Question: Hello I am using grouped table view and selecting Tableview's cell with blueselection style.
But when is select cell and go to next view and again come back to previous view the cell is still selected and if i choose another cell 2cells are showing selected.
see the image and below in my code:

'''
// Customize the appearance of table view cells.
- (UITableViewCell *)tableView:(UITableView *)tableView cellForRowAtIndexPath:(NSIndexPath *)indexPath {
static NSString *CellIdentifier = @"Cell";
JobViewTableCell *cell = (JobViewTableCell *)[tableView dequeueReusableCellWithIdentifier:CellIdentifier];
if (cell == nil) {
if (UI_USER_INTERFACE_IDIOM() == UIUserInterfaceIdiomPad) {
[[NSBundle mainBundle] loadNibNamed:@"iPadJobViewCell" owner:self options:nil];
cell = self.JobViewcell;
}
else {
[[NSBundle mainBundle] loadNibNamed:@"JobViewTableCell" owner:self options:nil];
cell = self.JobViewcell;
}
}
[cell setJobID:[NSString stringWithFormat: @"%@",[(Jobs *)[tableArray objectAtIndex:indexPath.row]JobId]]];
[cell setJobTitle:[NSString stringWithFormat:@"%@",[(Jobs *)[tableArray objectAtIndex:indexPath.row]Title]]];
NSString *newDate =[NSString stringWithFormat:@"%@",[(Jobs *)[tableArray objectAtIndex:indexPath.row]Date]];
NSDateFormatter *dateFormat = [[NSDateFormatter alloc] init];
[dateFormat setDateFormat:@"MM/dd/yyyy h:mm:ss a"];
NSDate *myDate = [dateFormat dateFromString:newDate];
[dateFormat setDateFormat:@"MM/dd/yyyy"];
NSString *str = [dateFormat stringFromDate:myDate];
NSLog(@"%@",str);
[cell setJobDate:[NSString stringWithFormat:@"%@",str]];
[cell setLocation:[NSString stringWithFormat:@"%@",[(Jobs *)[tableArray objectAtIndex:indexPath.row]Location]]];
[dateFormat release];
return cell;
}
'''
please help
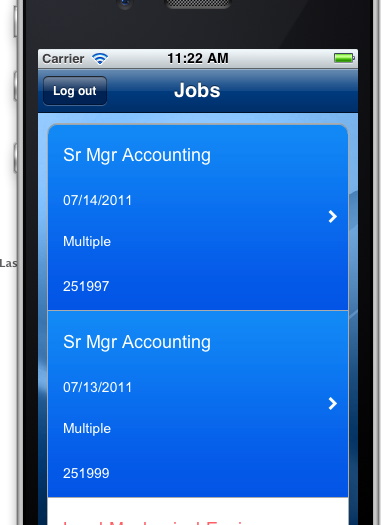
Answer: In your tableView's 'didSelectRowAtIndexPath' method, add 'deselectRowAtIndexPath':
'''
-(void)tableView:(UITableView *)tableView didSelectRowAtIndexPath:(NSIndexPath *)indexPath
[tableView deselectRowAtIndexPath:[tableView indexPathForSelectedRow] animated:NO];
. . .
}
'''